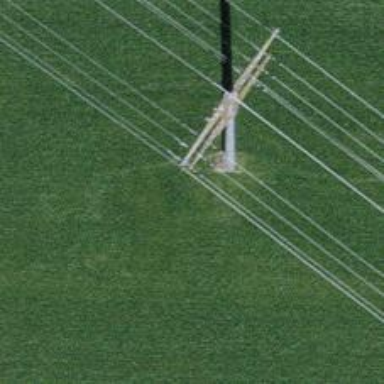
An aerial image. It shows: Power line in the image.